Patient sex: M
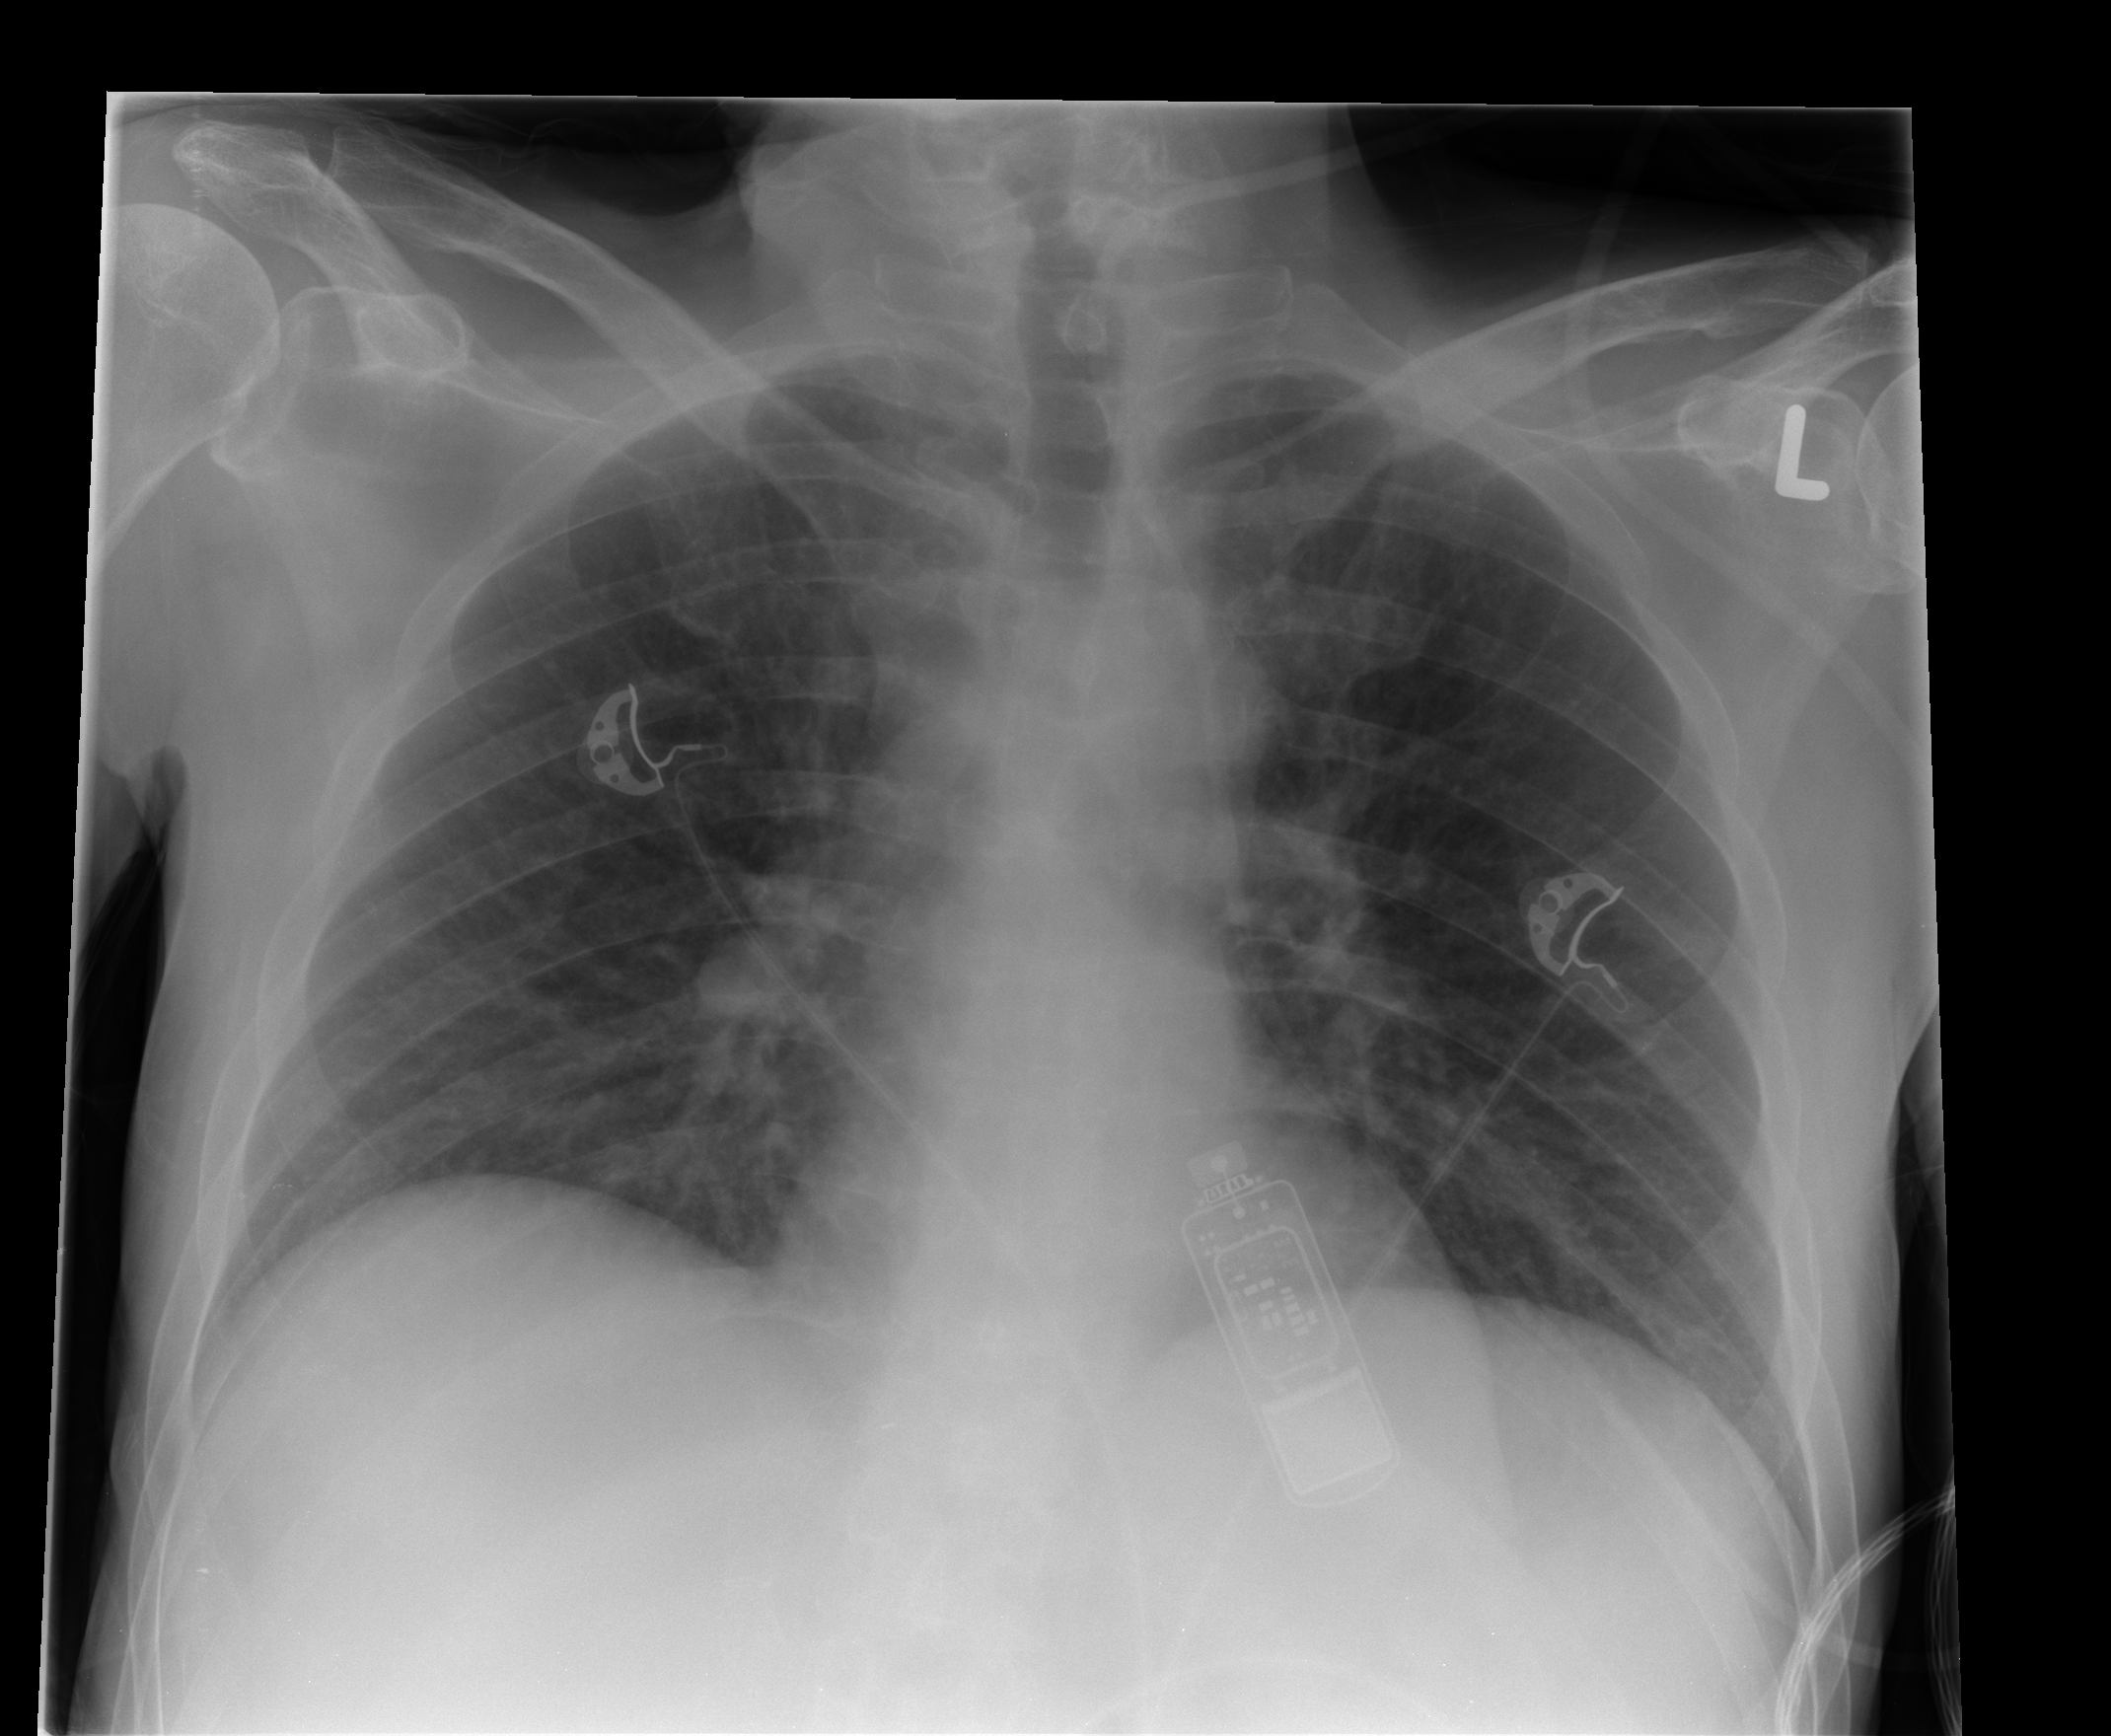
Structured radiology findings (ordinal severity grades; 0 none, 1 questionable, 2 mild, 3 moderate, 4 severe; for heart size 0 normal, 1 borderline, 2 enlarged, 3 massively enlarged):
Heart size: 0
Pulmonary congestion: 2
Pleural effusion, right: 0
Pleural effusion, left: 0
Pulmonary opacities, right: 1
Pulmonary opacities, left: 1
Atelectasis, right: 0
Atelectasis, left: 0